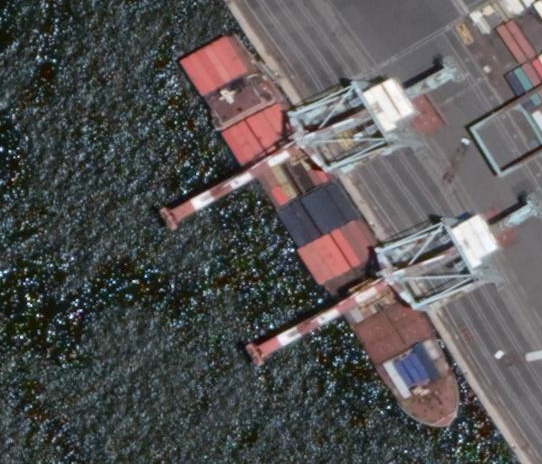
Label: Container_ship